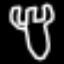
Label: fork